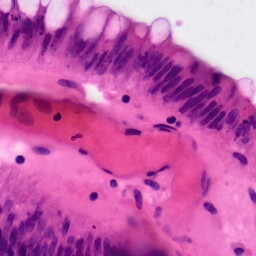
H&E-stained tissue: Colon